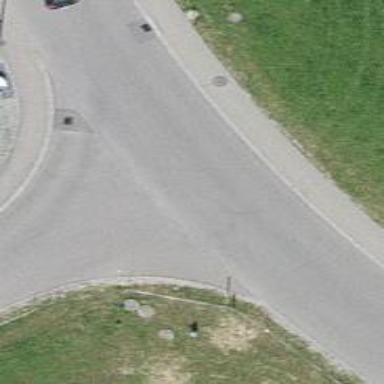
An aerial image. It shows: Residential road.